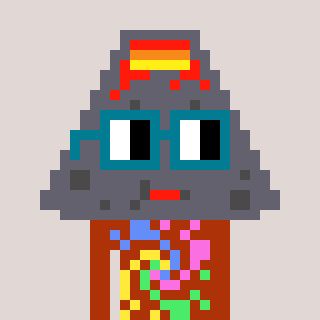
a pixel art character with square dark green glasses, a volcano-shaped head and a hotbrown-colored body on a warm background